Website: bh-photo
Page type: customer-info-address
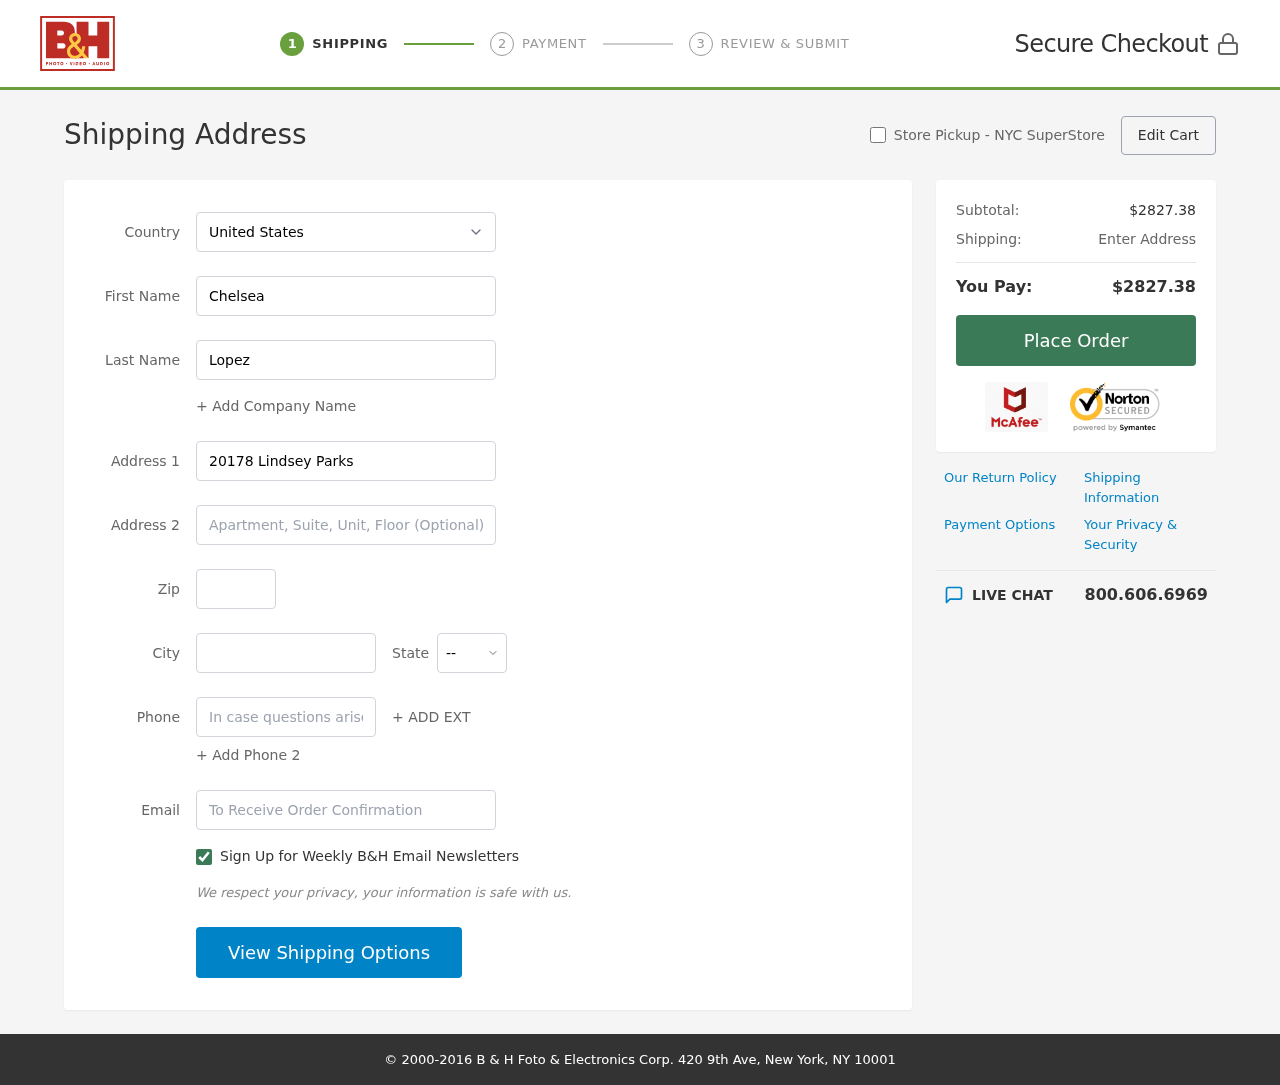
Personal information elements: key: PII_CITY
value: Rosefurt
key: PII_COUNTRY
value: United States
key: PII_EMAIL
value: clopez@hotmail.com
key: PII_FIRSTNAME
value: Chelsea
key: PII_LASTNAME
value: Lopez
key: PII_PHONE
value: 4413428114
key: PII_POSTCODE
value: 69534
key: PII_STATE_ABBR
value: CO
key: PII_STREET
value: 20178 Lindsey Parks
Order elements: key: ORDER_SUBTOTAL
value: $2827.38
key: ORDER_TOTAL
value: $2827.38